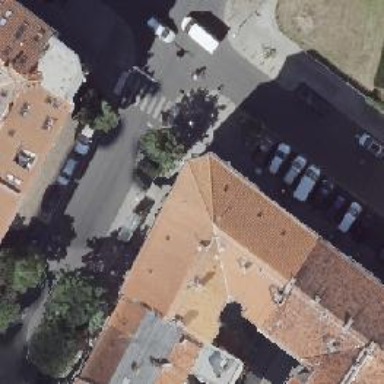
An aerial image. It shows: Public transport shelter.